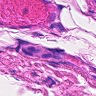
Metastatic tissue present: no